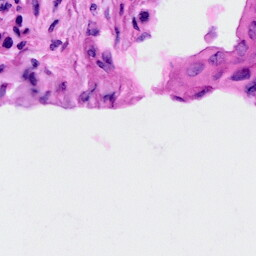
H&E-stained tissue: Cervix